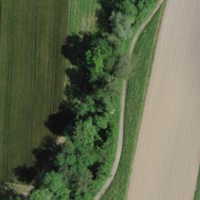
EUNIS habitat code: 52
Species observed at this site:
Cornus sanguinea